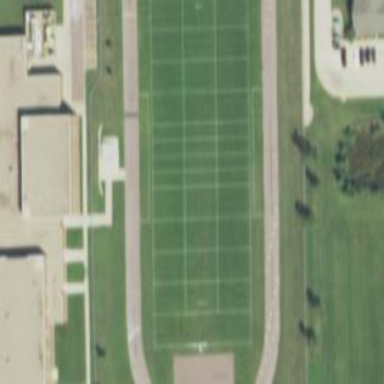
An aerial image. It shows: American football pitch.